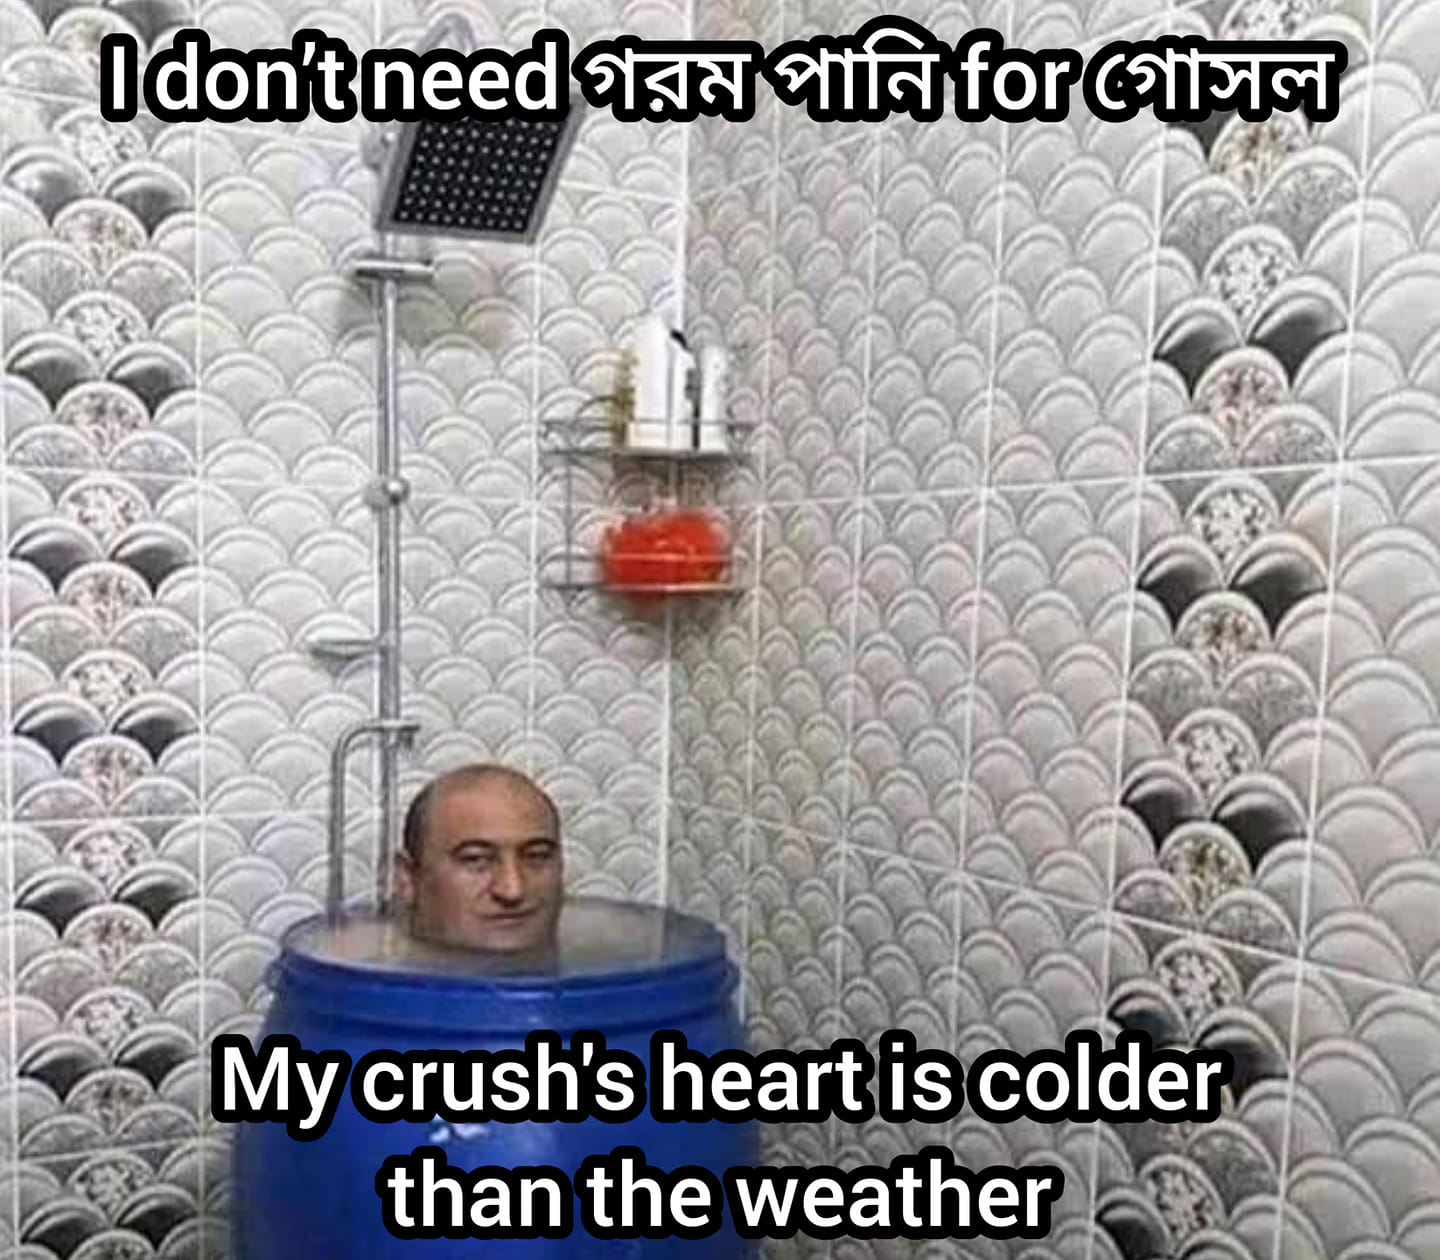
Caption: I don't need গরম পানি for গোসল   My crush's heart is colder than the weather
Label: non-hate